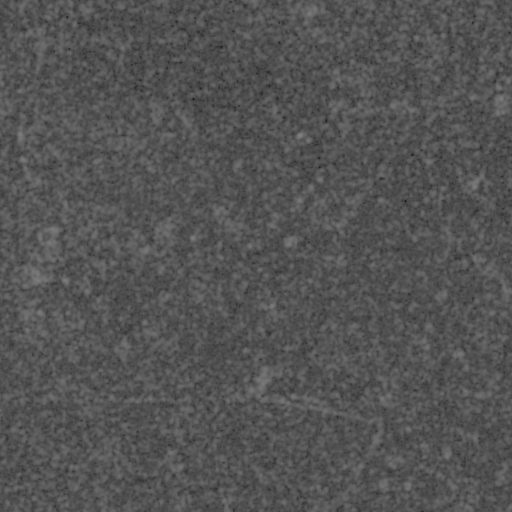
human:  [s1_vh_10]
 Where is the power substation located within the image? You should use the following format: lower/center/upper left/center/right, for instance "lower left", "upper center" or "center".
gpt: The power substation is located in the lower center of the image.
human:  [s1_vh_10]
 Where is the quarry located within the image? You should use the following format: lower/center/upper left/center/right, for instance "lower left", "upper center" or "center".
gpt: The quarry is located in the lower center of the image.
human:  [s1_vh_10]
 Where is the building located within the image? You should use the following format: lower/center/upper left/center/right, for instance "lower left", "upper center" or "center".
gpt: There is no building in the image.

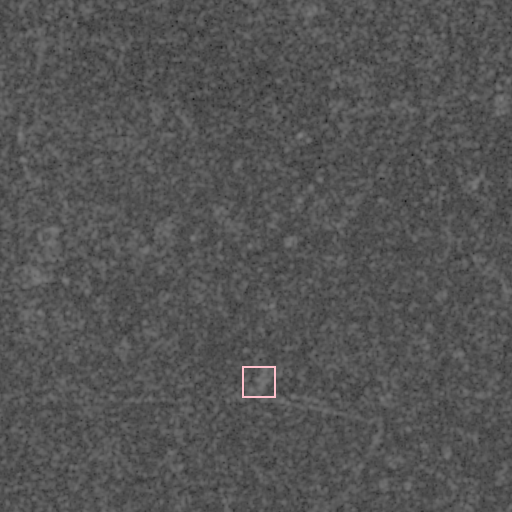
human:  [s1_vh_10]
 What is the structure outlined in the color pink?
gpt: The structure outlined in pink is a quarry.
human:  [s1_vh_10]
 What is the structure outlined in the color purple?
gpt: There is no purple outline.